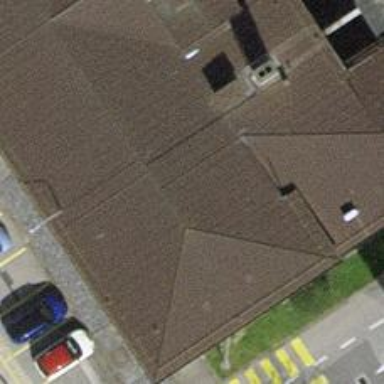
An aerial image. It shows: Restaurant.